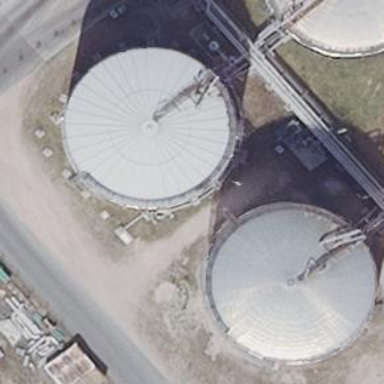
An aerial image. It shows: Storage tank which is man-made and housed in building.